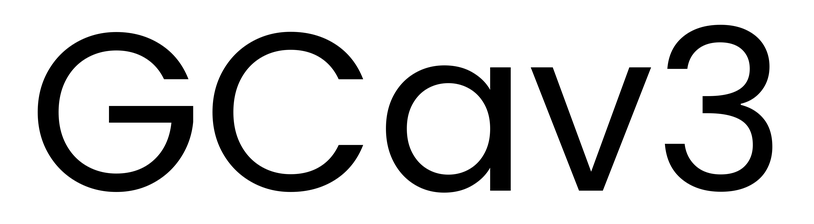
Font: Poppins-Regular